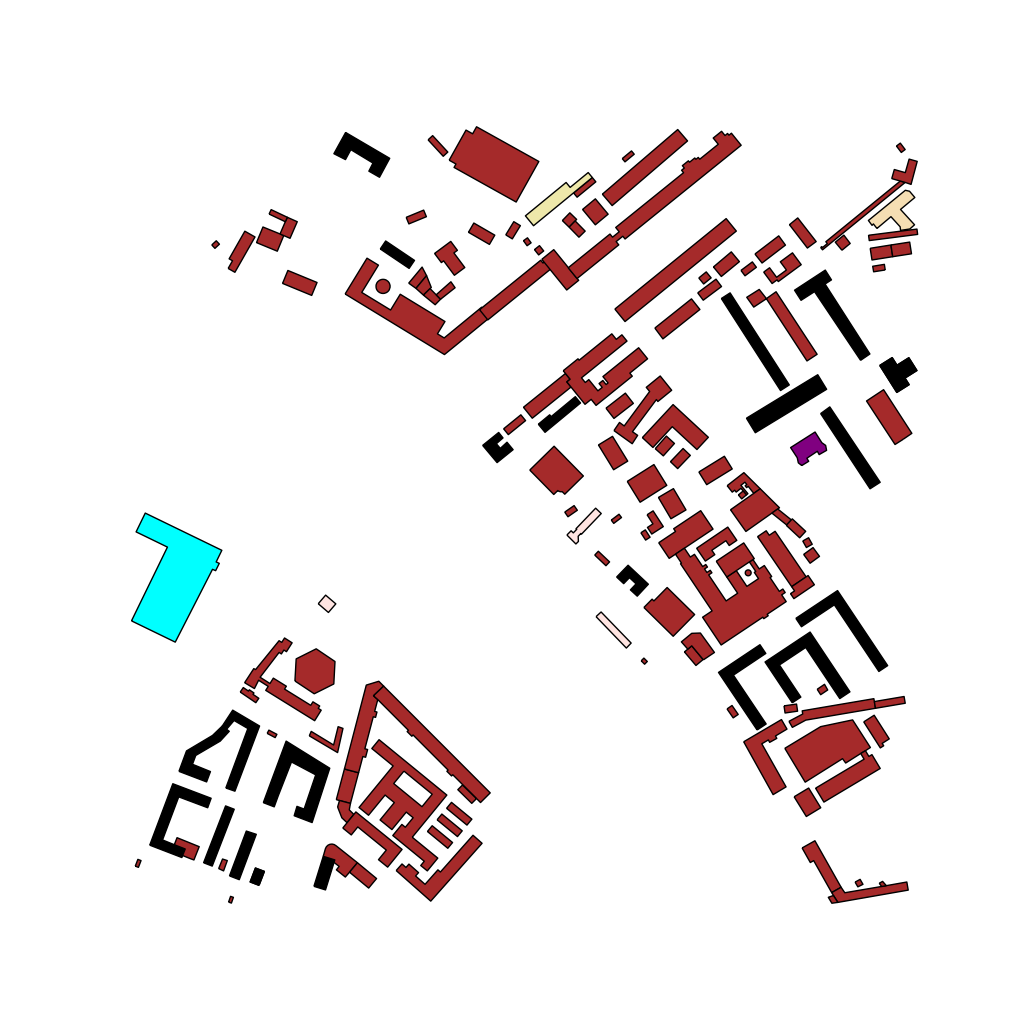
Tags: overhead vector_map, business, industrial, recreation, residential, special, historical, modern, high_rise, individual_rise, low_rise, medium_rise, density_1, Building, Facility, Gas, Hotel, Kinder, Mall, Ythsport, 1.0 km²